Question: How can I cherry-pick commit 'C4' and 'C5'?

I've tried 'git cherry-pick C4..C5' but I only get 'C4'.
I think I don't really understand how this range thing works.
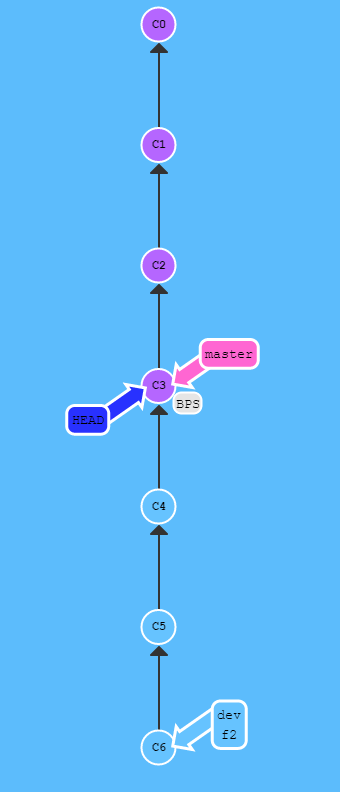
Answer: TL;DR version: 'C4^..C5'
Unless a command treats it specially (and 'git cherry-pick' does not), a range expression means "take all commits identified/findable by the right-side name, minus all commits identified/findable by the left-side name". In this case 'C5' identifies commits 0 through 5 inclusive, and 'C4' identifies 0 through 4 inclusive. Subtracting the second set of commits from the first set leaves you with just 'C5'.
Another way to look at it is that if the commits are related, you get a "half open interval", in the same way that the integers in '(3, 7]' are '4 5 6 7'.
As with the half-open integer interval, the usual easy trick is to start from one step back. Since the (first) parent of 'C4' is 'C4^', 'C4^..C5' does the trick, just as '(2, 7]' would get you '3 4 5 6 7'.
(This fails if there's no parent, i.e., the left side is the root commit. In that case you need some alternative strategy. Some commands make this easier, some make it harder, but for now we can just ignore the problem. :-) )